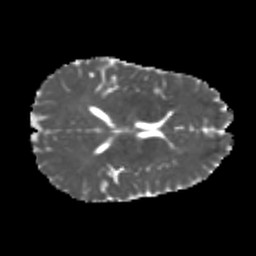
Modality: MD
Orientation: axial
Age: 22
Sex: male
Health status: healthy
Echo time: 0.074 s